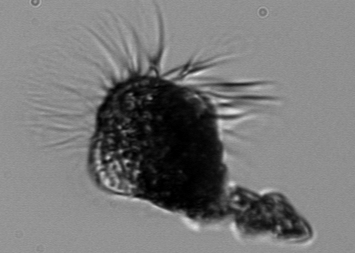
Label: Laboea_strobila